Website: crate-barrel
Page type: cart
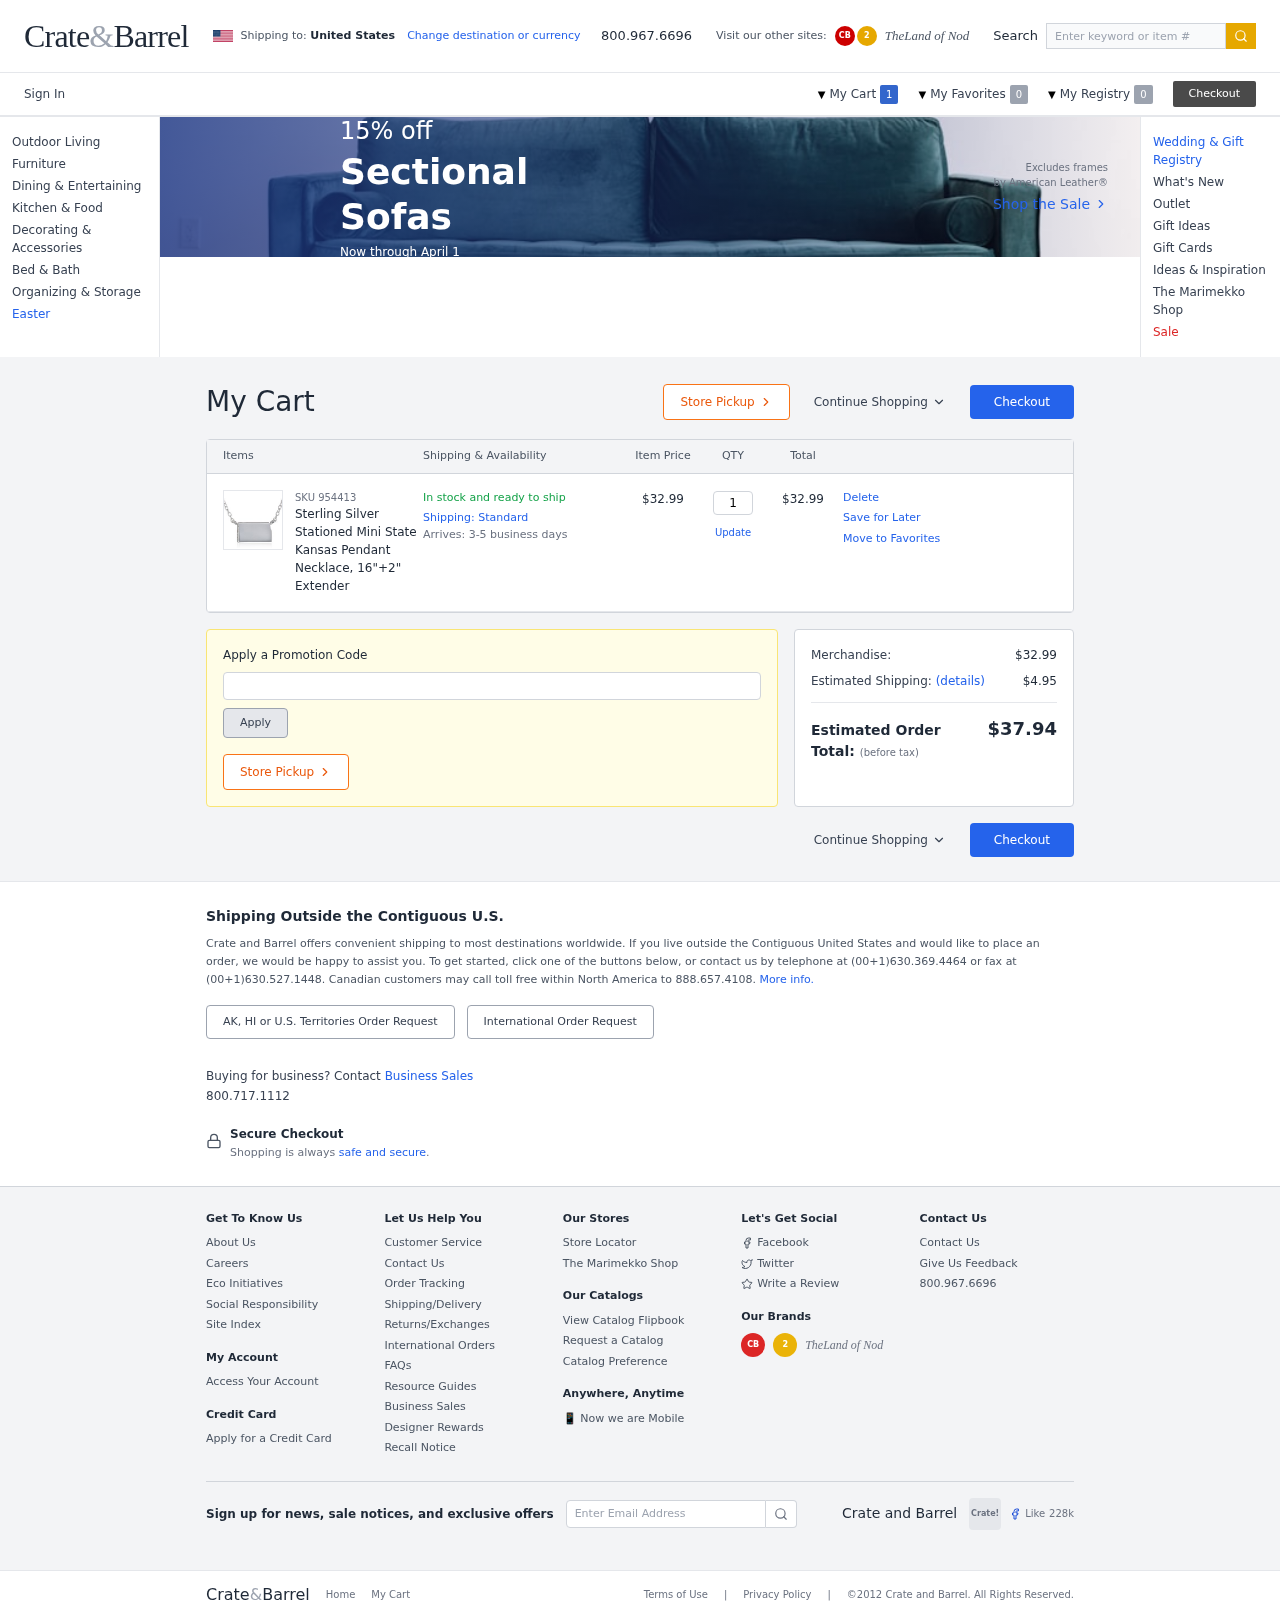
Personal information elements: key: PII_PROMO_CODE
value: MPDQ52
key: PII_COUNTRY
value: United States
Product elements: key: PRODUCT1_NAME
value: Sterling Silver Stationed Mini State Kansas Pendant Necklace, 16"+2" Extender
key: PRODUCT1_PRICE
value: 32.99
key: PRODUCT1_QUANTITY
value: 1
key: PRODUCT1_SKU
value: SKU 954413
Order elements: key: ORDER_NUM_ITEMS
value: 1
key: ORDER_ITEM_TOTAL
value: $32.99
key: ORDER_SUBTOTAL
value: $32.99
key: ORDER_SHIPPING_COST
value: $4.95
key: ORDER_TOTAL
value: $37.94
Search elements: key: HEADER_SEARCH
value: Enter keyword or item #